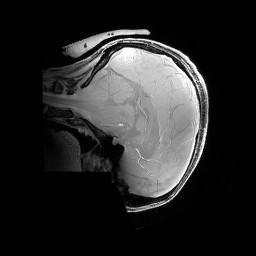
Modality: PDw
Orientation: sagittal
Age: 30
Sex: female
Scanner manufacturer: siemens
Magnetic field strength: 6.98 T
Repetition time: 1.38 s
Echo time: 0.00242 s